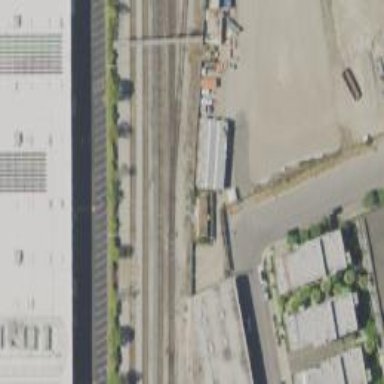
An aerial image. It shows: Railroad crossover.